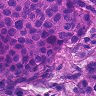
Metastatic tissue present: yes